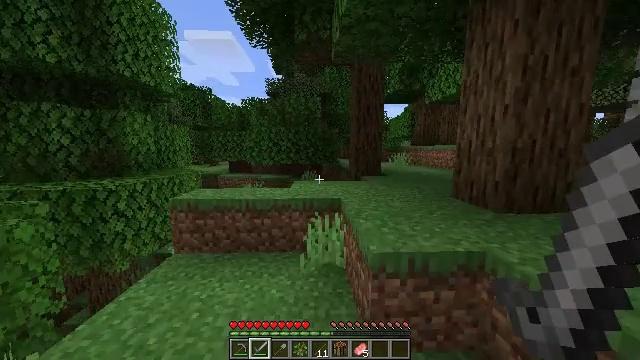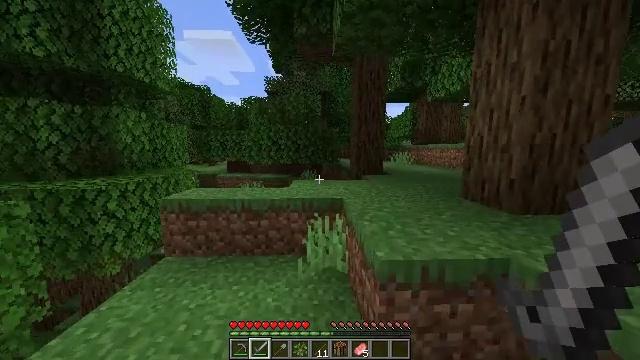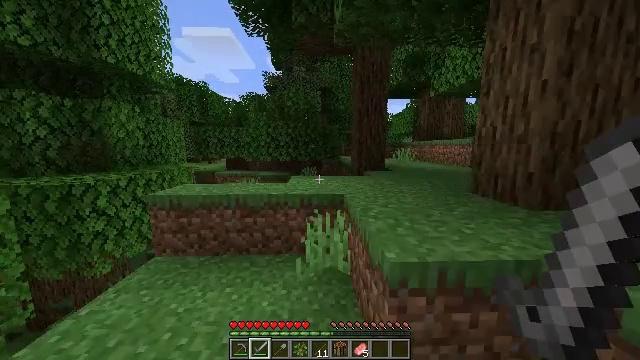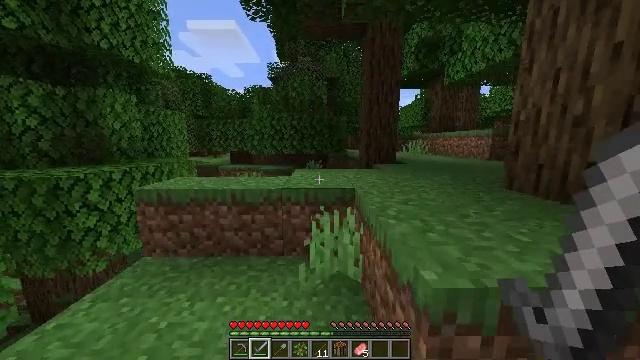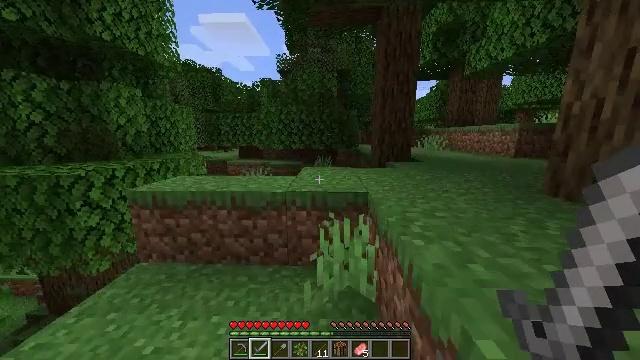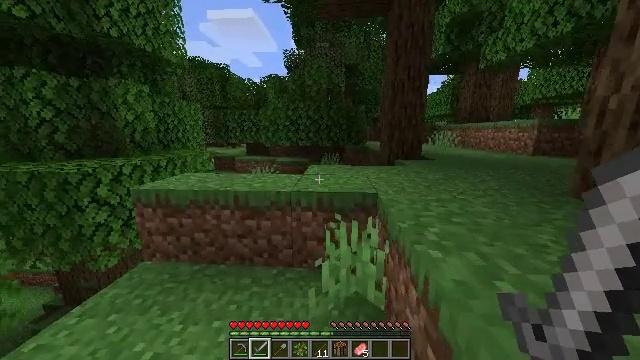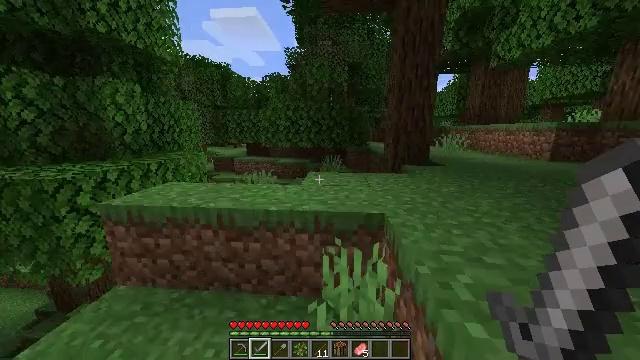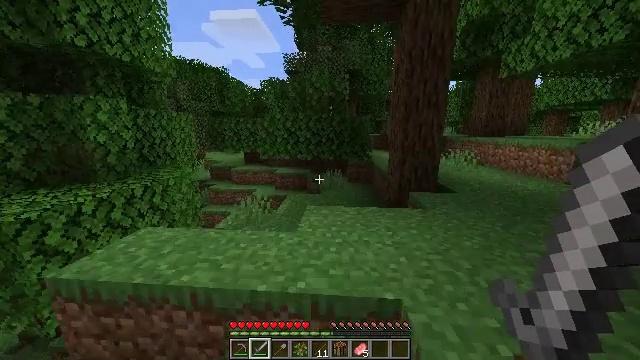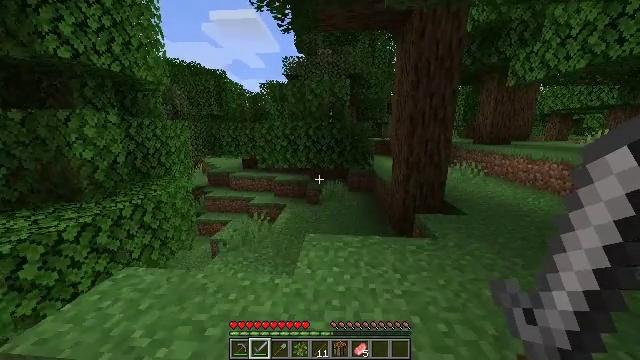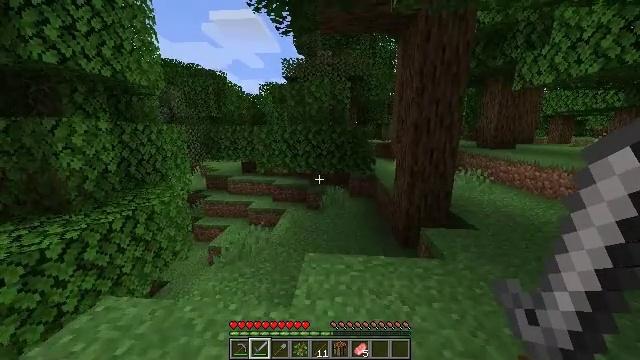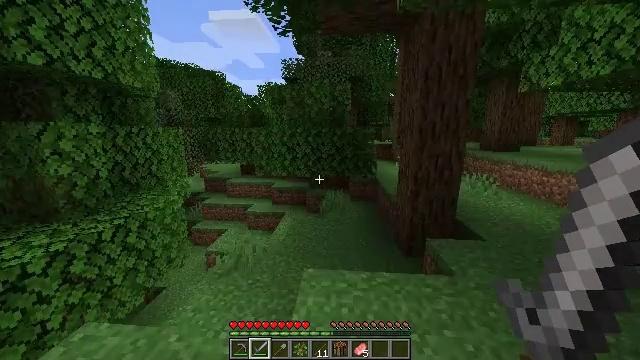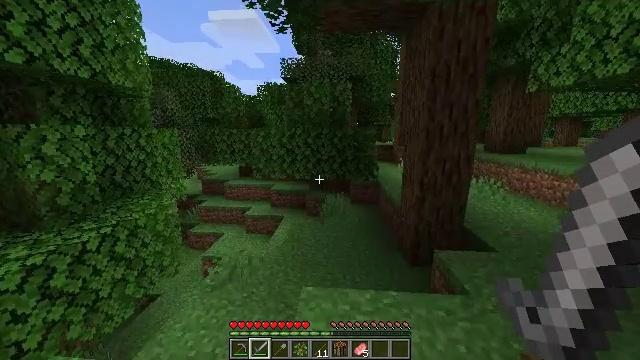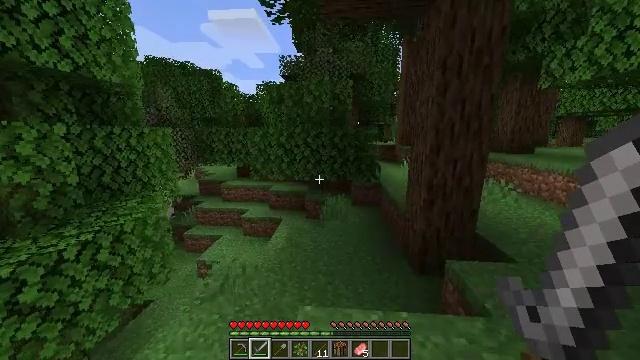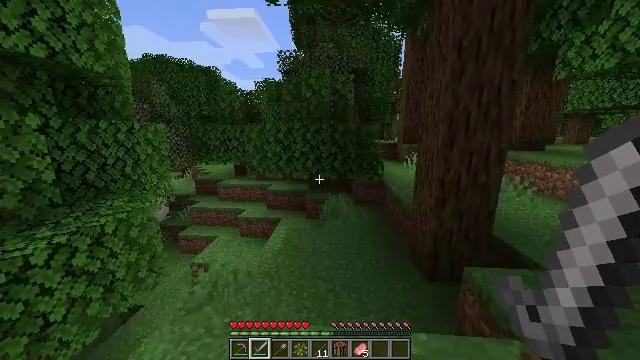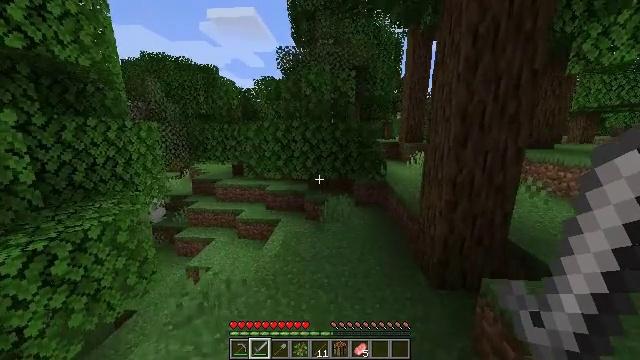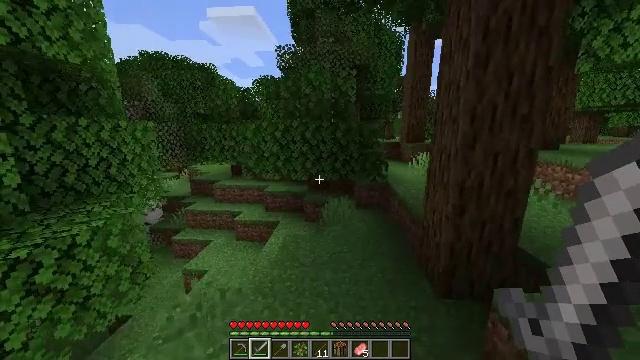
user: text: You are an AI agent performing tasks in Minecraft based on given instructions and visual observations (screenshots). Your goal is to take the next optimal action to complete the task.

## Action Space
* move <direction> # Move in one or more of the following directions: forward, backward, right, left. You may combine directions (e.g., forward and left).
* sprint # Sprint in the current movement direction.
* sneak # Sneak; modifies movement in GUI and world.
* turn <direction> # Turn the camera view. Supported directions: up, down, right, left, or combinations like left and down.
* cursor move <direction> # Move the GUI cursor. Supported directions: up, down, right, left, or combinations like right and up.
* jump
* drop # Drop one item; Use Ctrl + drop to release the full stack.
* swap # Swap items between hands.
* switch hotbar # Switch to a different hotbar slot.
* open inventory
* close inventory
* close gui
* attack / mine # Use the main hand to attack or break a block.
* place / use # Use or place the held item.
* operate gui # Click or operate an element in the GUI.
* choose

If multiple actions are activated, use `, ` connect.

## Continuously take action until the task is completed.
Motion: motion action
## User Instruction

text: Attack bamboo to gather it.
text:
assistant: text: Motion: move forward, sprint
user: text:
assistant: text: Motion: move forward, sprint
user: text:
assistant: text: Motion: move forward, sprint, turn left and down
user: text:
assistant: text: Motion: move forward, sprint, turn left and down
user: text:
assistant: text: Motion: move forward, sprint, turn left
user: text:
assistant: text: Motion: move forward, sprint, jump
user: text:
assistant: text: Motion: move forward, sprint, jump
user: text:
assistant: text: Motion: move forward, sprint, jump
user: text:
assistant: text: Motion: move forward, sprint, jump
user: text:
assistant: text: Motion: move forward, sprint, jump
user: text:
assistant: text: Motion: move forward, sprint, jump
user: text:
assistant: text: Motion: move forward, sprint
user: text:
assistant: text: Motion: move forward, sprint
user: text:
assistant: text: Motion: move forward, sprint
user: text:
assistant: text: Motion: move forward, sprint
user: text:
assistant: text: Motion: move forward, sprint, turn right and down
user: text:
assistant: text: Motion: move forward, sprint, turn right
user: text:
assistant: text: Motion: move forward, sprint, turn right
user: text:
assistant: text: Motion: move forward, sprint
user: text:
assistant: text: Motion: move forward, sprint
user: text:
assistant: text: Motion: move forward, sprint
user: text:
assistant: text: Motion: move forward, sprint
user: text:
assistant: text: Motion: move forward, sprint, turn right
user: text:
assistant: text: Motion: move forward, sprint, turn right
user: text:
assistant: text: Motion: move forward, sprint, turn right
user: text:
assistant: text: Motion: move forward, sprint, turn right
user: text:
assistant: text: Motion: move forward, sprint, turn right
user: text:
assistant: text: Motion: move forward, sprint, turn right
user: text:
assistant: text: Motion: move forward, sprint
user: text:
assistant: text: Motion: move forward, sprint, jump